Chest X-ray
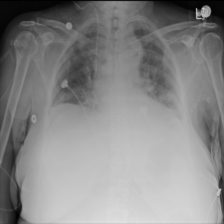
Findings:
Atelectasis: negative
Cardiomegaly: negative
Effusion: negative
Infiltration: negative
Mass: negative
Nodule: negative
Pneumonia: negative
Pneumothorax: negative
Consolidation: negative
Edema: negative
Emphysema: negative
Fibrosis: negative
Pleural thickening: negative
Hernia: negative